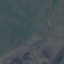
Land use / land cover: HerbaceousVegetation